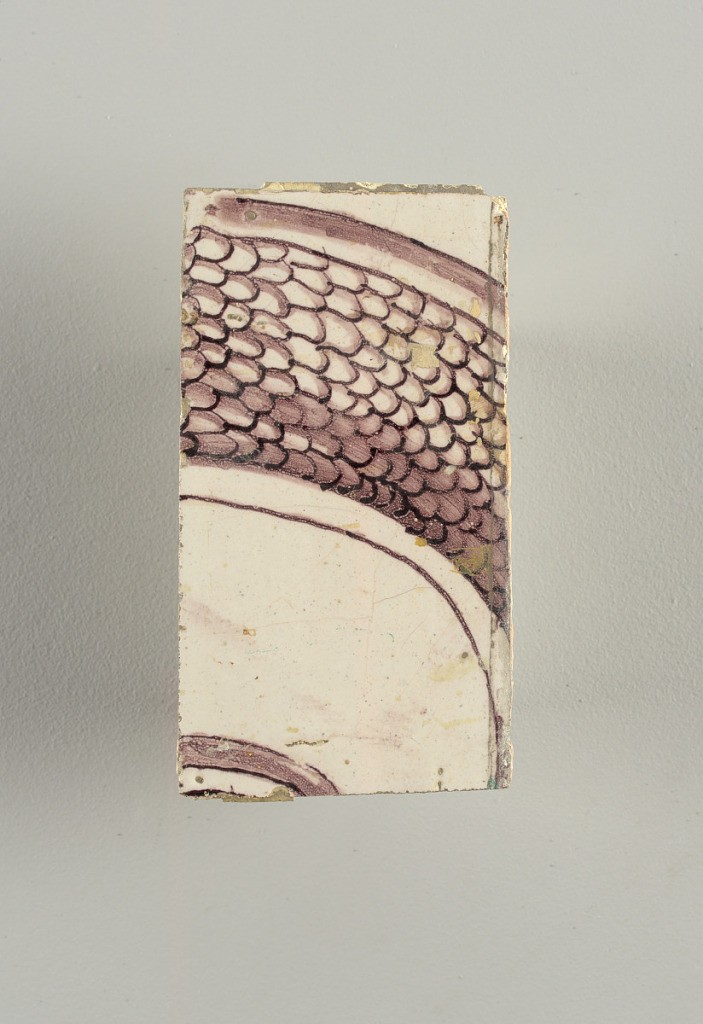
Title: Tile
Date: ca. 1725
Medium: Tin-glazed earthenware, underglaze manganese decoration
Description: Tile from upright rectangular panel of tiles; dark purple (manganese) on white ground showing arched framework; oval cartouche bearing double monogram (probably Lubert Adolf Torck), supported by pair of nude amors; pair of small amors holding crown above, borne by pair of female terms; surrounded by leafscrolls and foliations, with pair of flower-filled urns; top center, lunetted amor's head pendented with rosetted lattice cartouche.

To be used in Rozendaal Castel. Intended to be viewed inset into a wall- indicated by the inclusion of a trompe-l'oeil marbleized edge that surrounds three sides of the panel.